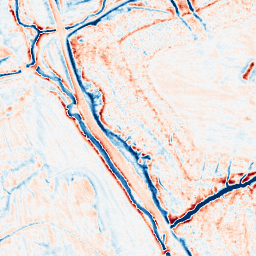
Category: edge_preserving
Decomposition family: anisotropic_diffusion
Decomposition parameters: iterations: 20
kappa: 10
gamma: 0.2
Upsampling method: sinc_blackman
Upsampling parameters: scale: 4
kernel_size: 8
Upsampling scale: 4